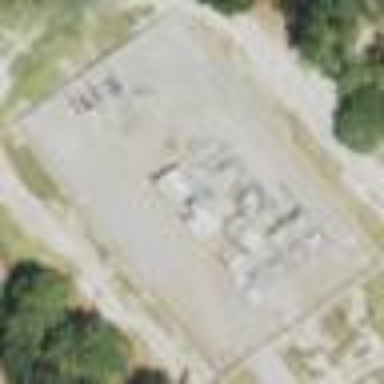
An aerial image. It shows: There is distribution substation enclosed by fence.